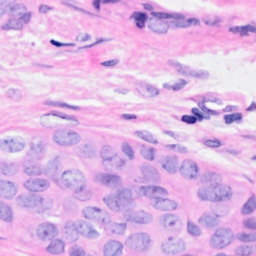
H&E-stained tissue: Breast